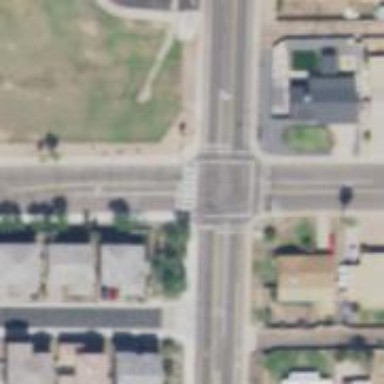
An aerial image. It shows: Solid stop line on the road.